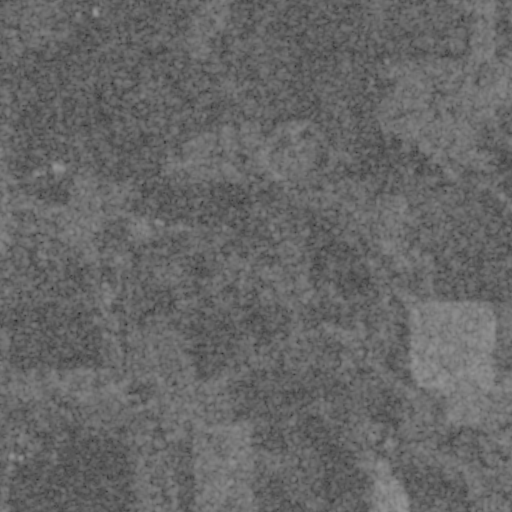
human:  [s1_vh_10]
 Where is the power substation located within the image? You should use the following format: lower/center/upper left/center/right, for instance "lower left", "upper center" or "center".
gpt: The power substation is located in the upper left of the image.
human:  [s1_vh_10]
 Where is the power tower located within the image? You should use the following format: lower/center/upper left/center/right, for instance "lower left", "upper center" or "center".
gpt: The power tower is located in the left of the image.
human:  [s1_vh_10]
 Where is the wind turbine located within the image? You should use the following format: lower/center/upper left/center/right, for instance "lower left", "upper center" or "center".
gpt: The wind turbine is located in the upper left of the image.
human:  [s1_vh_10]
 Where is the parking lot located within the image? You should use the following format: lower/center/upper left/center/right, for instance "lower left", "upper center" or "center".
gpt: There is no parking lot in the image.

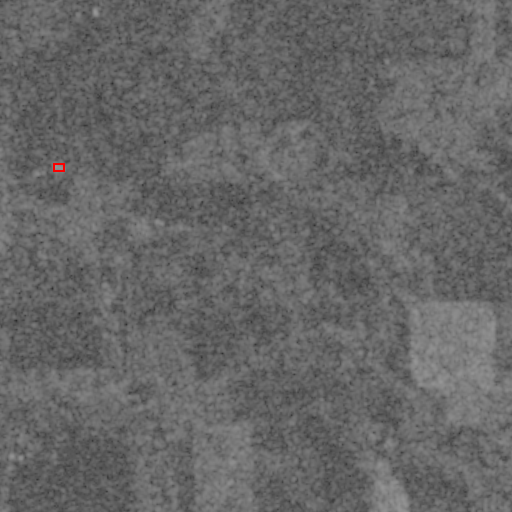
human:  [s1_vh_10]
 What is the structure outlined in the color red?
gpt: The structure outlined in red is a power substation.
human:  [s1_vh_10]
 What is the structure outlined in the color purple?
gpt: There is no purple outline.